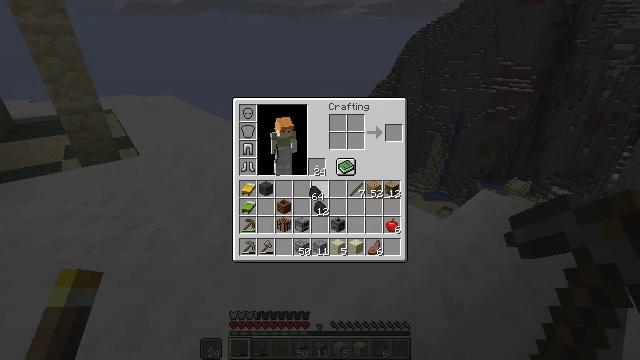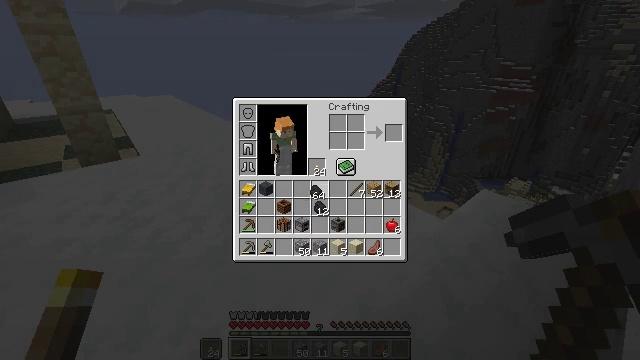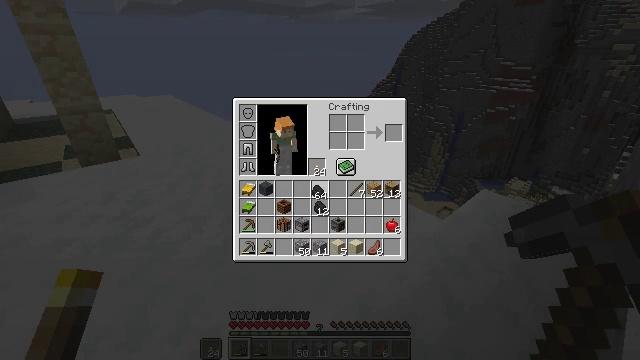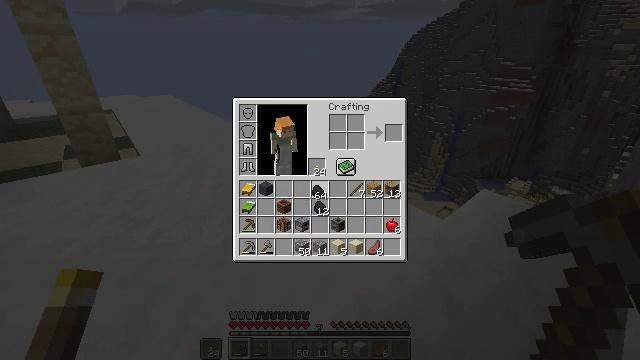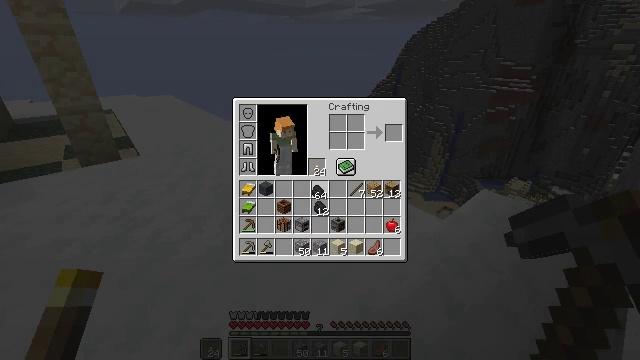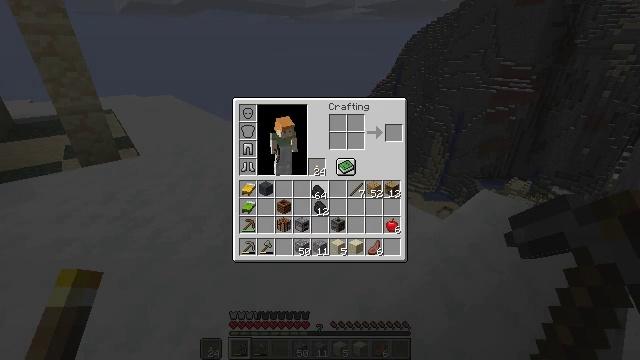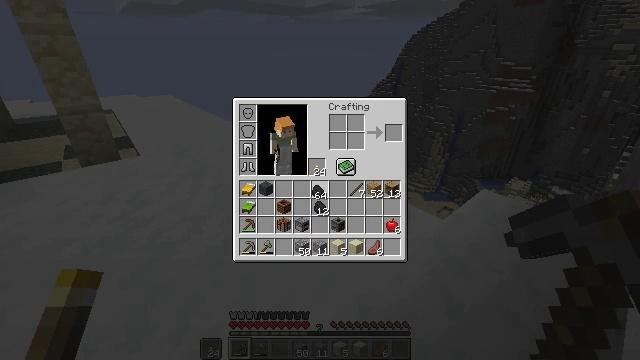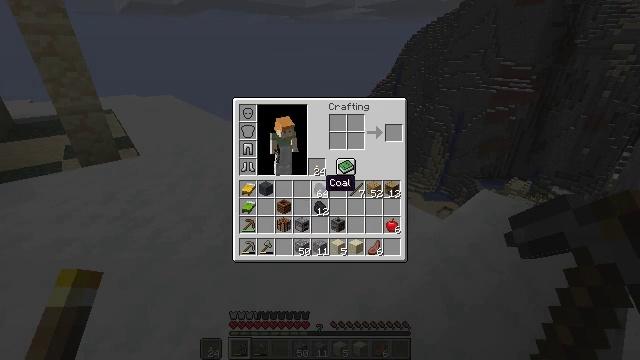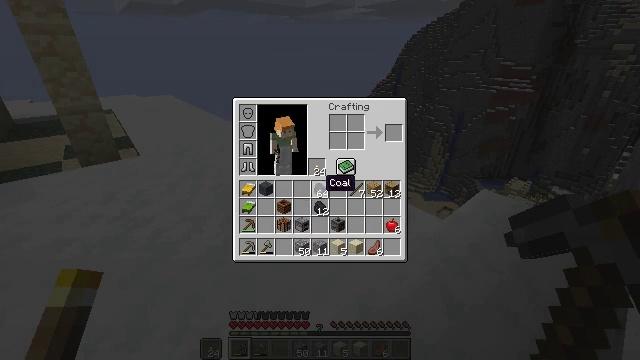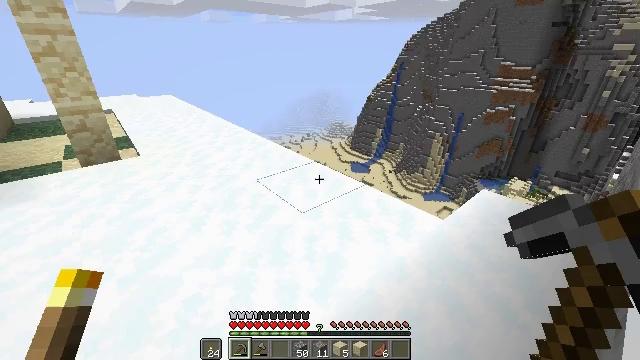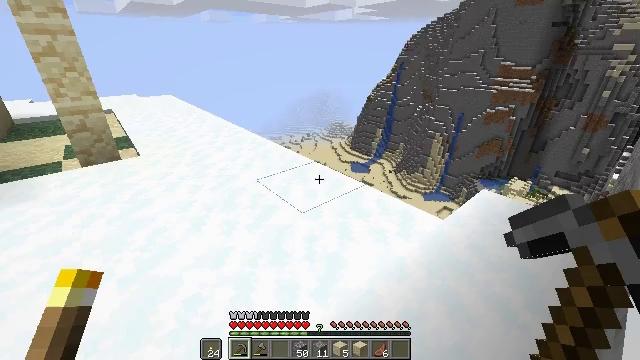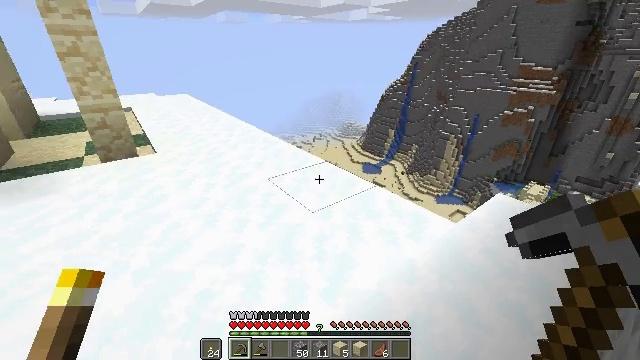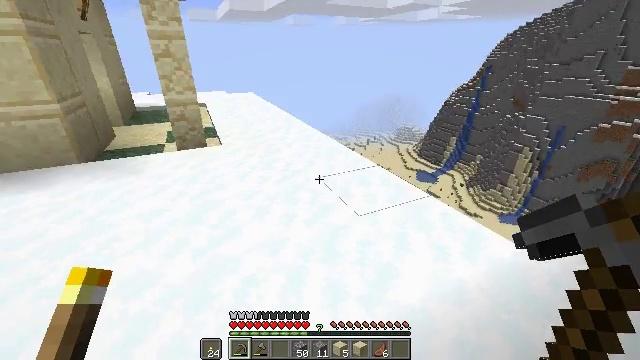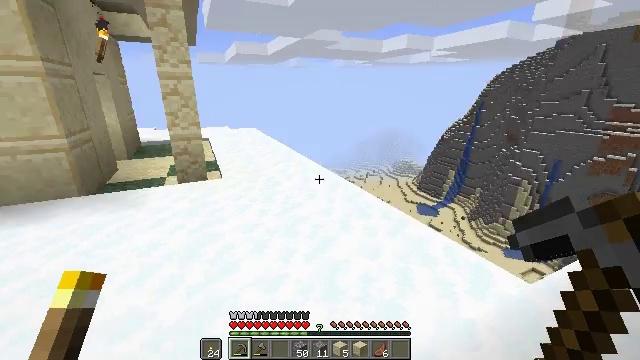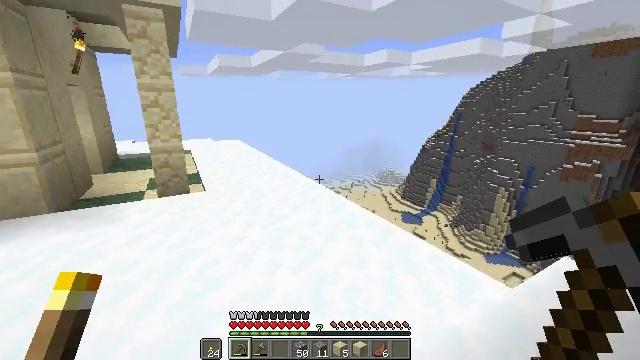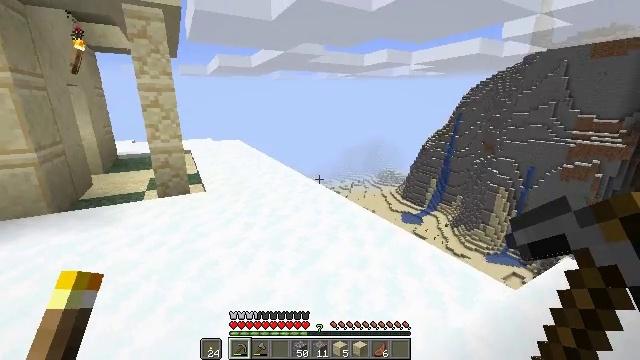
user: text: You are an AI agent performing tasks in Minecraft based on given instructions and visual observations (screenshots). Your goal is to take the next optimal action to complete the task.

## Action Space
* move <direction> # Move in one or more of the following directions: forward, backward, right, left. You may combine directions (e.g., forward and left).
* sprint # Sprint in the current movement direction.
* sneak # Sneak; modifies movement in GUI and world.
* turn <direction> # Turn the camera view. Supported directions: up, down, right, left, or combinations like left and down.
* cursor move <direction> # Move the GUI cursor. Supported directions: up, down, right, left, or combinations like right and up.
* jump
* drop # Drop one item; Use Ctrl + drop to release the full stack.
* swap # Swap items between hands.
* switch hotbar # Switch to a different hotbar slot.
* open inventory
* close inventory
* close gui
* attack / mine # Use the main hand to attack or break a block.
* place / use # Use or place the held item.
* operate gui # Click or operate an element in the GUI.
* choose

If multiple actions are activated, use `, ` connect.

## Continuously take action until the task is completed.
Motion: motion action
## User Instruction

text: Drop a gray wool.
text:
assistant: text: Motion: no_op
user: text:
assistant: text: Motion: no_op
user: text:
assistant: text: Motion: no_op
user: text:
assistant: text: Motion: operate gui
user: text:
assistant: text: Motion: operate gui
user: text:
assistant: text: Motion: operate gui
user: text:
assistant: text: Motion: no_op
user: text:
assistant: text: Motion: no_op
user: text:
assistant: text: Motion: no_op
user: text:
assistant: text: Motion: no_op
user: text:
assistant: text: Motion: turn left
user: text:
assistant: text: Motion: turn left
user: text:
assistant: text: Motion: turn up
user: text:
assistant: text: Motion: turn right and up
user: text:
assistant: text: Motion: move forward
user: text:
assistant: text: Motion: move forward, sprint
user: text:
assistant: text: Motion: move forward, sprint
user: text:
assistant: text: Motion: move forward, sprint
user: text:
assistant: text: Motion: move forward, sprint
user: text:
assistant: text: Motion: move forward, sprint, turn left
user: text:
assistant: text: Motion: move forward, sprint, turn left
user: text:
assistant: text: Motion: move forward, sprint, turn left
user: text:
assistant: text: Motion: move forward, sprint, turn left
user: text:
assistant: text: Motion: move forward, sprint, turn left
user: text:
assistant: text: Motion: move forward, sprint, turn left
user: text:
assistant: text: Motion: move forward, sprint, jump
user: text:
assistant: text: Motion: move forward, sprint, jump
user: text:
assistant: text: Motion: move forward, sprint, jump
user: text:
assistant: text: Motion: move forward, sprint, jump
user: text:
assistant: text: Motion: move forward, sprint, jump